Aerial crown-view tile of a tropical tree (Barro Colorado Island, Panama), acquired 20240716:
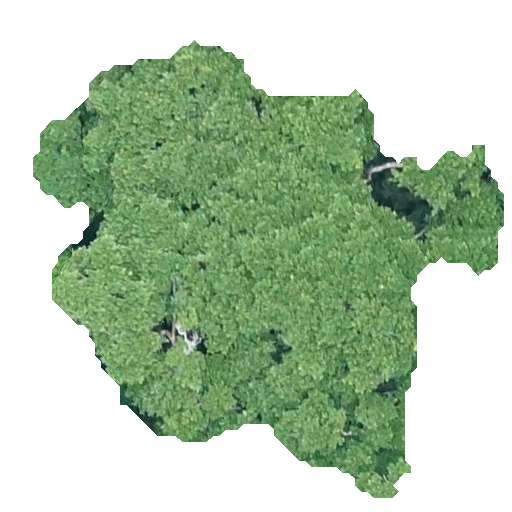
Species: Ficus insipida
GBIF accepted scientific name: Ficus insipida
Crown area: 203.132 m²